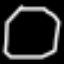
Label: octagon